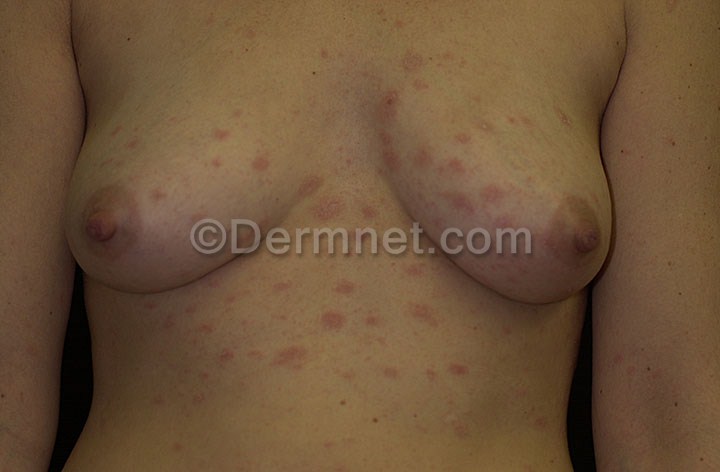
Disease: Psoriasis pictures Lichen Planus and related diseases